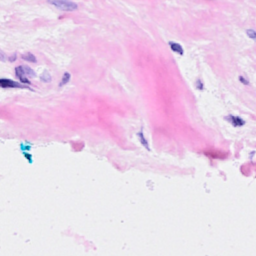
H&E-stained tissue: Breast